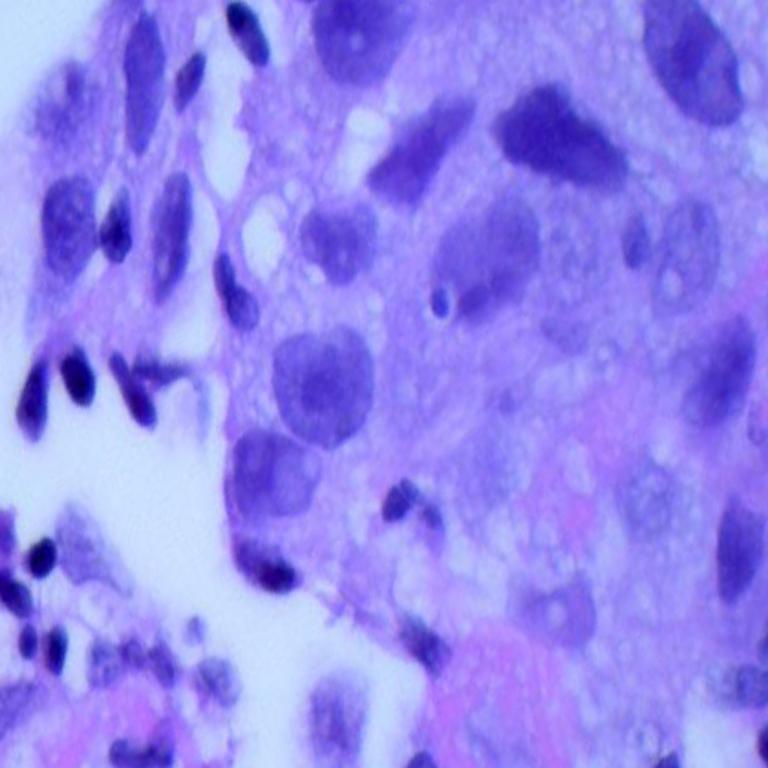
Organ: lung
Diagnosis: adenocarcinomas